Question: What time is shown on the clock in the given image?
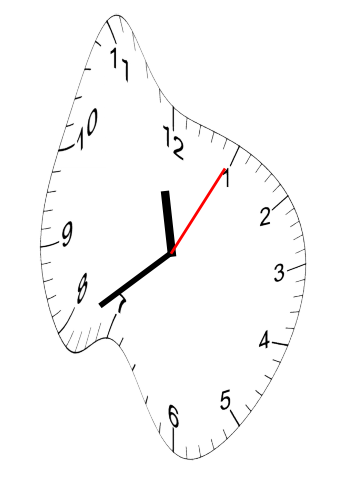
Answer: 11:39:05